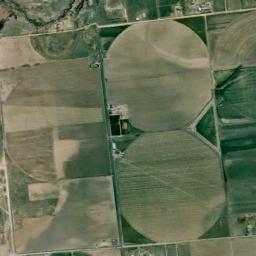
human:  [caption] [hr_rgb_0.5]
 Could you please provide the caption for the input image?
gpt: The upper half of the circular field is the same size .

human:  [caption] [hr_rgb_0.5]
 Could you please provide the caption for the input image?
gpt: Several khaki circular farmlands are neatly arranged on the ground .

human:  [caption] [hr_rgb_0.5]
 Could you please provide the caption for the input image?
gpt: Three neatly arranged light green circular fields .

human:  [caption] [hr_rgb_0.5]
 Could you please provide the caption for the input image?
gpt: There are some bare circle farmland and green square farmland .

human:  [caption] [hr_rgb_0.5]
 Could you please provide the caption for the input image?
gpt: There are three circular farmlands of the same size .